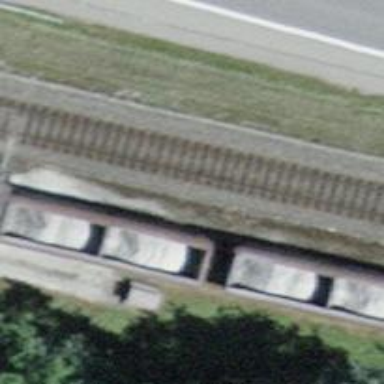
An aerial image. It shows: Site related to railway infrastructure.